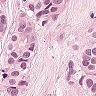
Metastatic tissue present: yes